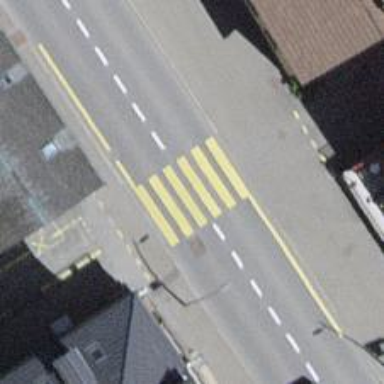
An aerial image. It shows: Uncontrolled zebra crossing on the road.